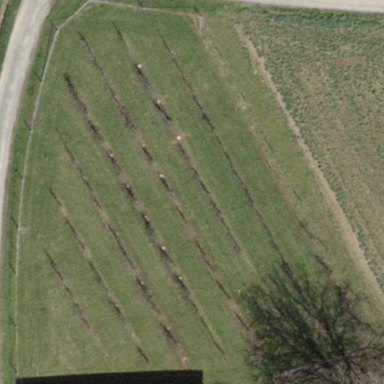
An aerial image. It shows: Orchard.